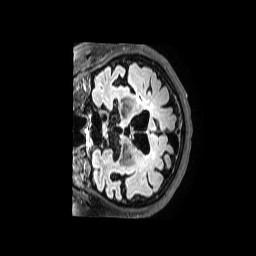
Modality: FLAIR
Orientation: coronal
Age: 83
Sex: male
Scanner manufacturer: philips
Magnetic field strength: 3 T
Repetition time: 4.8 s
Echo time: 0.2749 s